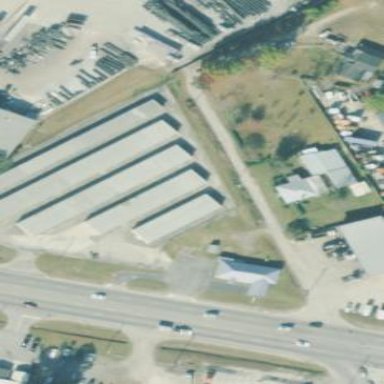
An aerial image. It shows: Warehouse building.